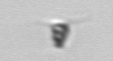
Label: Pyramimonas